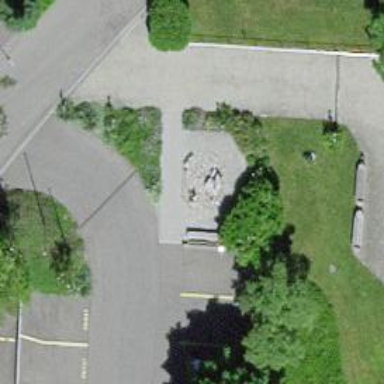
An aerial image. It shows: Bench.